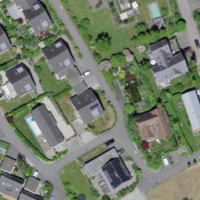
EUNIS habitat code: 55
Species observed at this site:
Rhingia campestris
Eupeodes corollae
Lapsana communis
Galium aparine
Oedemera femorata
Helophilus trivittatus
Apis mellifera
Vespula germanica
Centranthus ruber
Coreus marginatus
Carpinus betulus
Tussilago farfara
Deilephila elpenor
Osmia cornuta
Araschnia levana
Plagiognathus arbustorum
Libellula quadrimaculata
Lasiommata megera
Medicago lupulina
Veronica arvensis
Digitalis purpurea
Chaenorhinum minus
Lamium purpureum
Deraeocoris ruber
Papilio machaon
Linaria purpurea
Ajuga reptans
Acer campestre
Oxalis corniculata
Cantharis rustica
Veronica persica
Acer pseudoplatanus
Bellis perennis
Taraxacum officinale
Lamprocapnos spectabilis